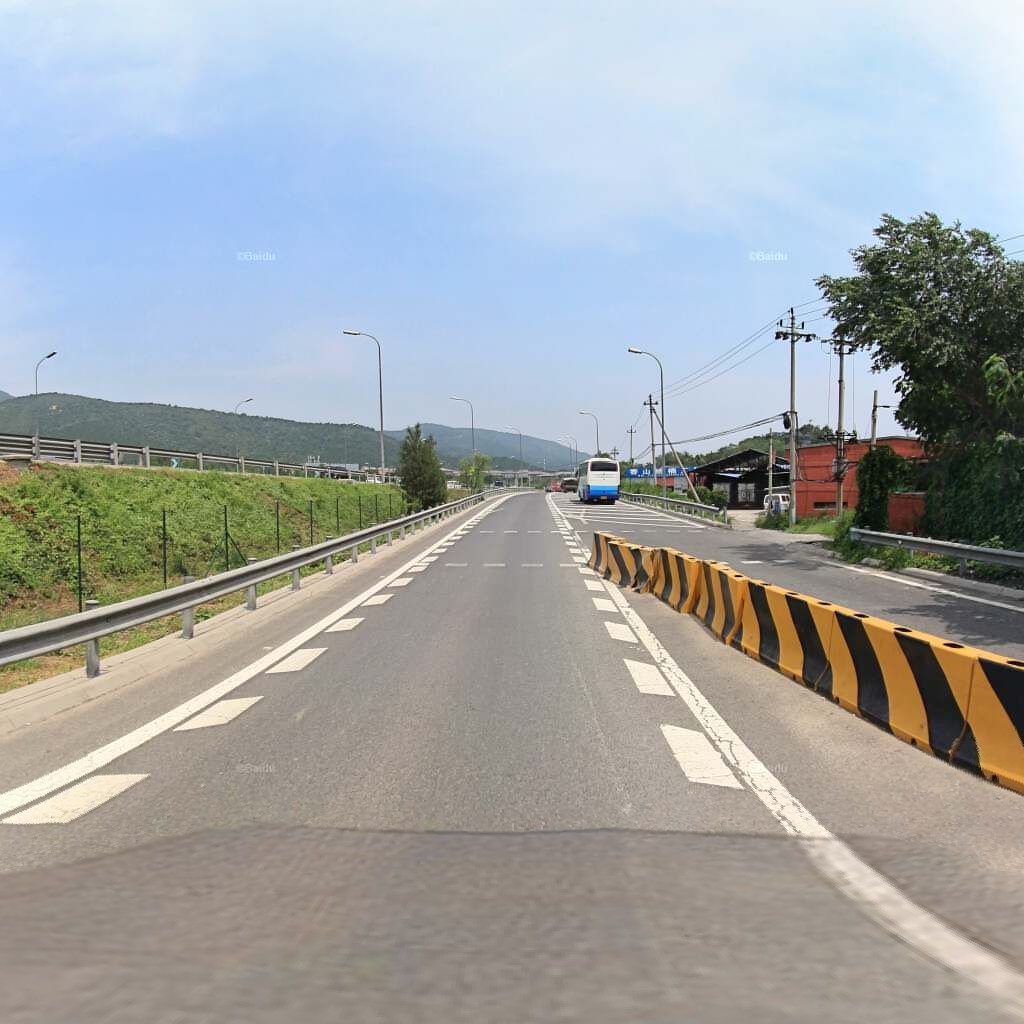
Region: Haidian
Road damage annotations: longitudinal crack